Interaction volume radius: 5 \u00c5
Interaction volume height: 40 \u00c5
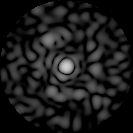
Disorder parameter: 0.8449